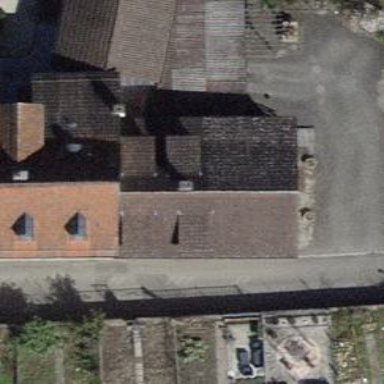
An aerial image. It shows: Building with tile roof.